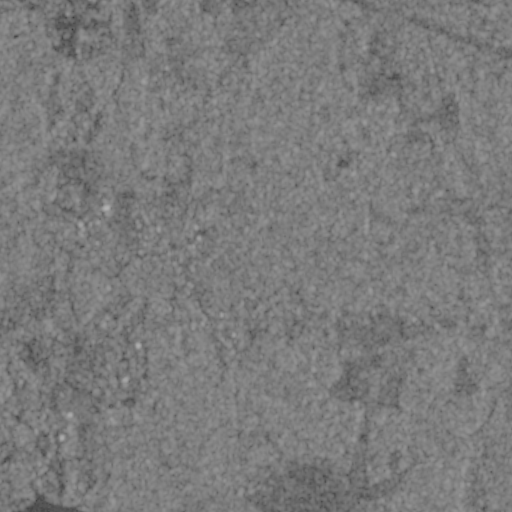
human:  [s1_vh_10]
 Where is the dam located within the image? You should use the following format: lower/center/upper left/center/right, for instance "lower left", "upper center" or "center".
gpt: The dam is located in the lower left of the image.
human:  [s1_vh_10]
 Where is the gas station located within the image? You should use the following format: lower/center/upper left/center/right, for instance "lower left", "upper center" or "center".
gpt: The gas station is located in the center left of the image.
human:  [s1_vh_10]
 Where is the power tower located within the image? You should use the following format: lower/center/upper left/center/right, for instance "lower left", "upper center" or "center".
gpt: The power tower is located in the right of the image.
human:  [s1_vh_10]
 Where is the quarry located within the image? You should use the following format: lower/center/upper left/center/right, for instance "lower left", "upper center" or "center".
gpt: The quarry is located in the left of the image.
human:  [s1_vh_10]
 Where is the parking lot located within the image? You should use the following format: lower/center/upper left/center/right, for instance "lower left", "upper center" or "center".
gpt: There is no parking lot in the image.

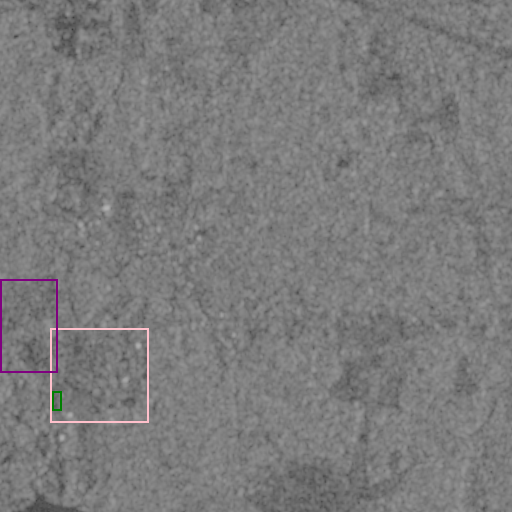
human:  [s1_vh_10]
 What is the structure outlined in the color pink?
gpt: The structure outlined in pink is a park.
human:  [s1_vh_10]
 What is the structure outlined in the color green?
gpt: The structure outlined in green is a parking lot.
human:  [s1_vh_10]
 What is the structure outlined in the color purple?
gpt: The structure outlined in purple is a quarry.
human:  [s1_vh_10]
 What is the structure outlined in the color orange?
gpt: There is no orange outline.